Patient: sex M, age 76
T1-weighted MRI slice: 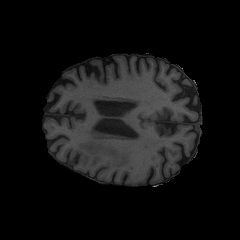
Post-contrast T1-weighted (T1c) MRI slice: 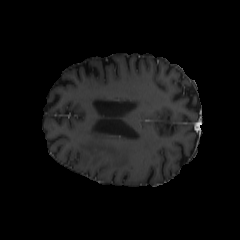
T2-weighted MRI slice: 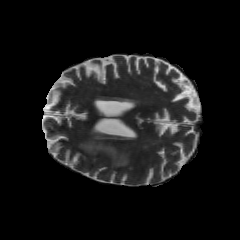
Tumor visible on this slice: yes
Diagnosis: Glioblastoma, IDH-wildtype
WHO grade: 4